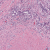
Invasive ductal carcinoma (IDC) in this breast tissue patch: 1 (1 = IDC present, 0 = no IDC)